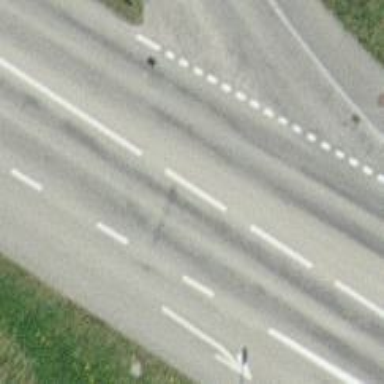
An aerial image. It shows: Asphalt road classified as primary highway.